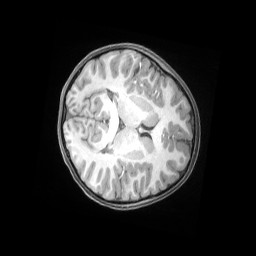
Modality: T1w
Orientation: axial
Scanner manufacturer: siemens
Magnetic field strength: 3 T
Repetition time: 2.53 s
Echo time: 0.00169 s